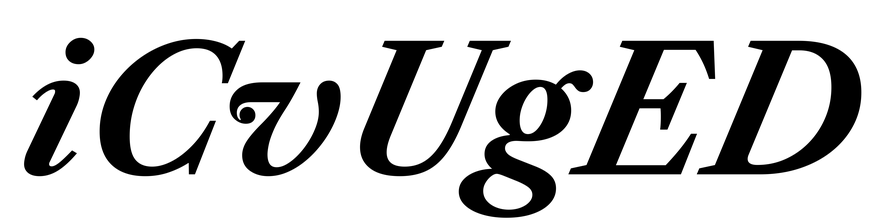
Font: LibreCaslonText-Italic_Bold_Italic